Aerial crown-view tile of a tropical tree (Barro Colorado Island, Panama), acquired 20250217:
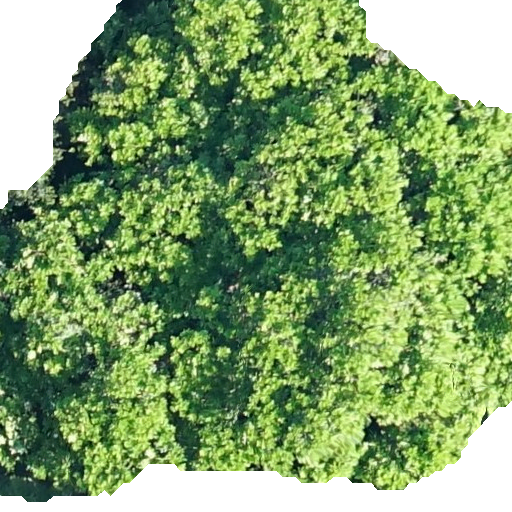
Species: Anacardium excelsum
GBIF accepted scientific name: Anacardium excelsum
Crown area: 406.264 m²